Question: So I have this matrix from the Eigen library.
'''
Eigen::MatrixXd
'''
And it is filled with data and is 4x3900 points. It is used in a function that has the following lines:
Now the matrix is not even used in this set of code, and for reference it is called modelPointCloud.
Using GDB I step through the lines in the image. For the 'workIndex' and 'tid' line the matrix is the correct size (ie. 4x3900). But when I step to the next line ('idTableLock') it is still fine but when i execute that line suddenly the matrix changes to being 0x167 which happens every time but is seemingly a random number.
Now because of that I get this error:

On this line:
Which makes sense because the matrices are no longer the correct size.
Now other threads are running but none should have access to this data type. Does anyone have an idea about why this is happening? Why would it be that particular line that changes the matrix?
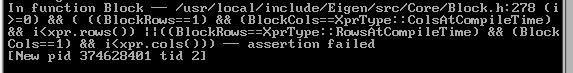
Answer: My guess is that this has nothing to do with Eigen. To me this sounds like memory corruption. You may not directly access the memory through your modelPointCloud variable but are likely writing over the memory that holds the size of the matrix. These types of bugs are quite hard to debug. It's likely you are using an out of bounds index somewhere. Have a look at other <URL> on this subject.